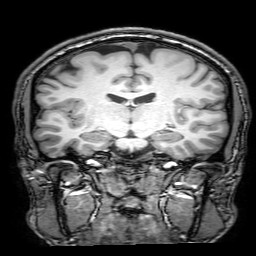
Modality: T1w
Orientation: sagittal